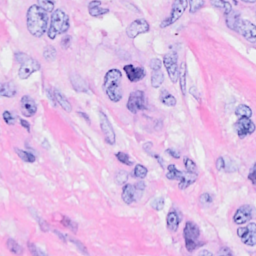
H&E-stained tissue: Breast